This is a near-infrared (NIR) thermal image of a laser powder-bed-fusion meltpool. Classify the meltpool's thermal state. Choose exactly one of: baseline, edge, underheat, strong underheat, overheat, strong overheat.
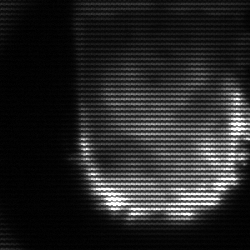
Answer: baseline